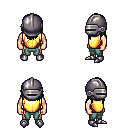
a pixel art fantasy rpg character, male body template, human, light skin, gold chest armor, teal pants, green long hairstyle, metal helm, metal boots, four views (front, back, left, right), 2x2 character sprite sheet, small pixel art, hard edges, no anti-aliasing